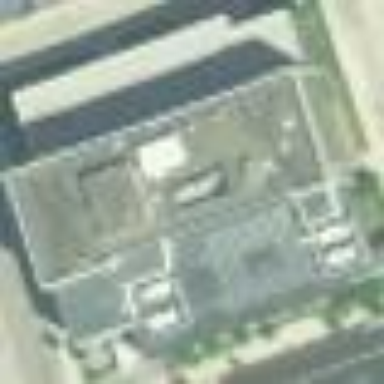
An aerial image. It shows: Courthouse building.